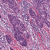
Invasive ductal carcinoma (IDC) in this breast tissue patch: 1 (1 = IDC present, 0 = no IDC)